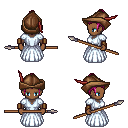
a pixel art fantasy rpg character, female body template, human, dark skin, underdress, magenta pants, pink short topknot hairstyle, leather cap, leather bracers, spear, four views (front, back, left, right), 2x2 character sprite sheet, small pixel art, hard edges, no anti-aliasing